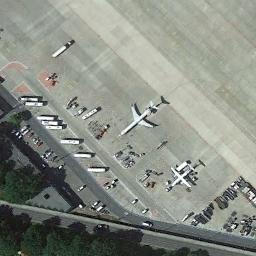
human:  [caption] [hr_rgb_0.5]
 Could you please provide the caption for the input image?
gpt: A small plane and a big plane parked on the airport while some facilities and white cars beside .

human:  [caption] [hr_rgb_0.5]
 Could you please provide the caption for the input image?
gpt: There are two planes and a row of cars parked in the open space .

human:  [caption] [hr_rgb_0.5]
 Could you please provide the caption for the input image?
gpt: A large plane and a small plane are parked on the open space next to the buildings and the cars .

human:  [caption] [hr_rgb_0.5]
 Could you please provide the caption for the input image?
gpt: There are many buildings next to the two planes, And many cars parked in the open space next to the buildings .

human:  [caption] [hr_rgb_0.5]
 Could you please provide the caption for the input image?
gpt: Two planes in a lot of cars in the open area next to the trees .